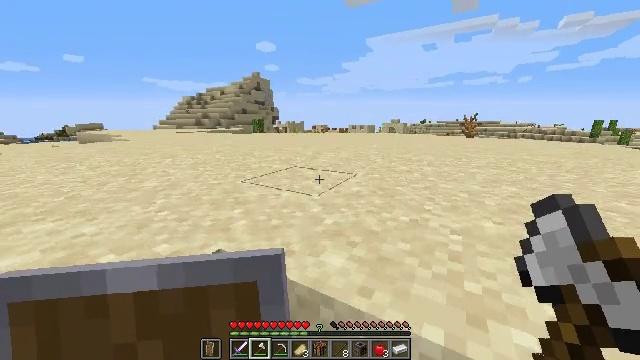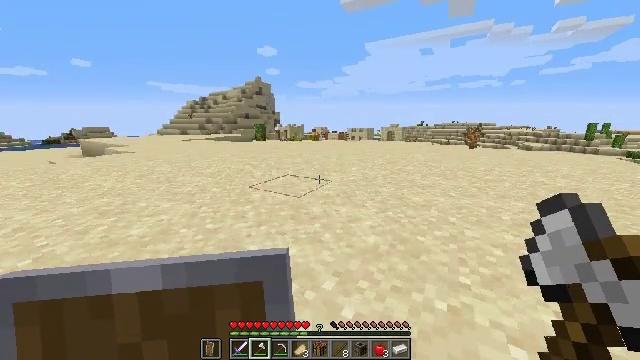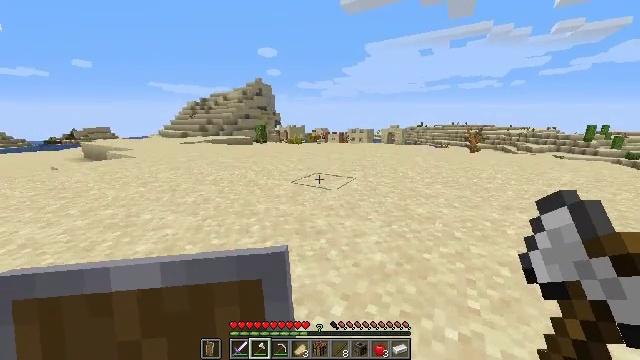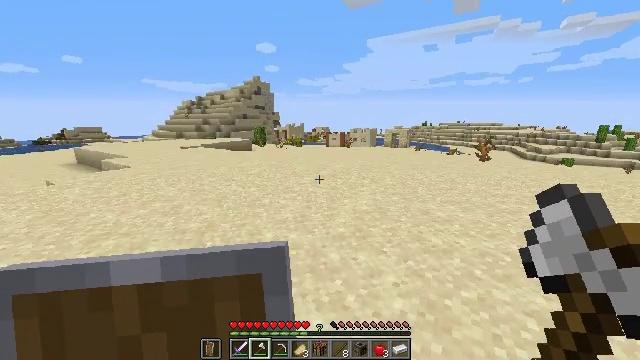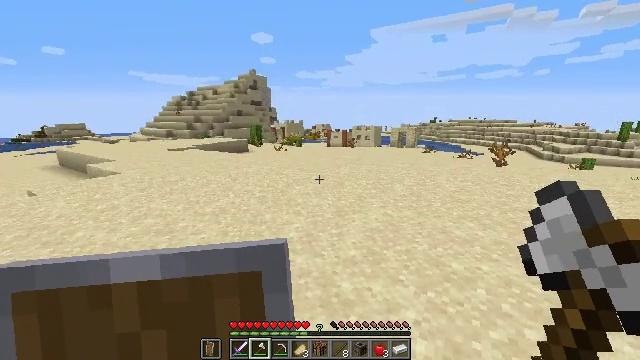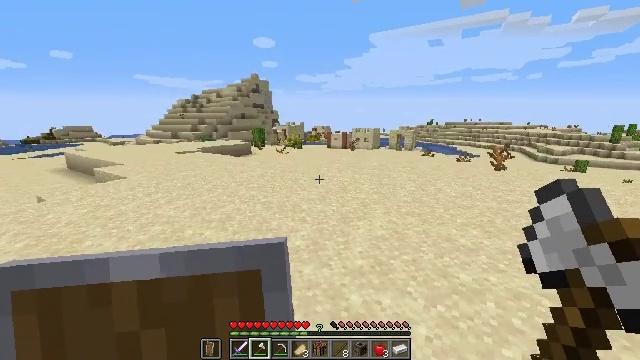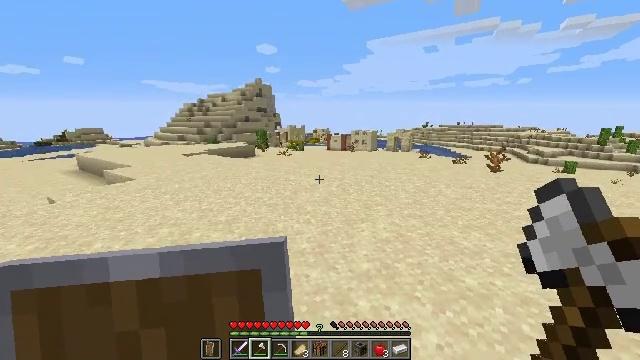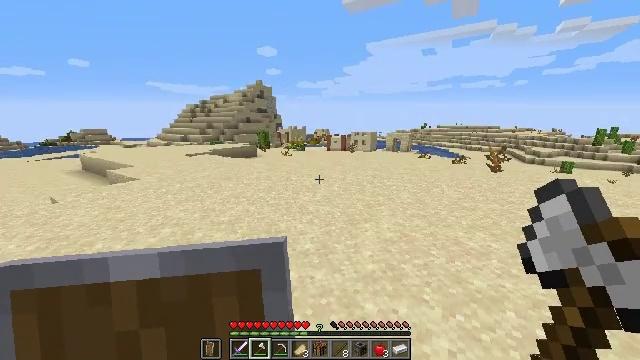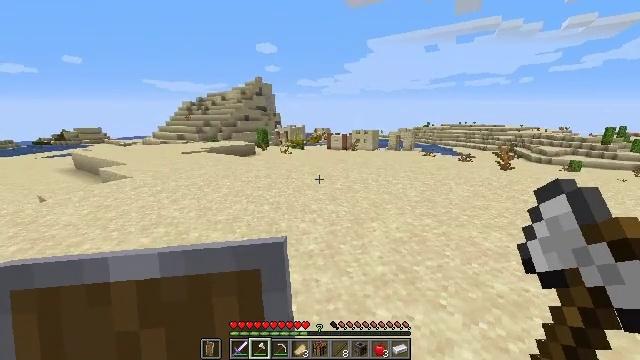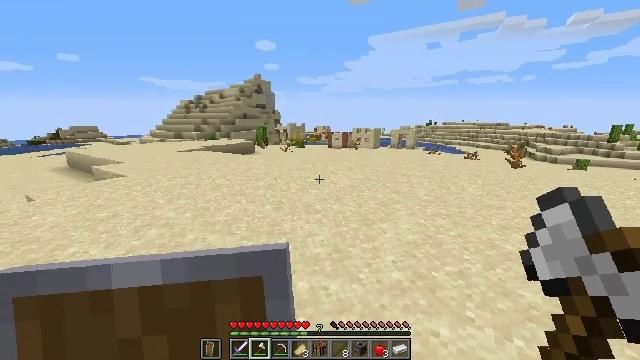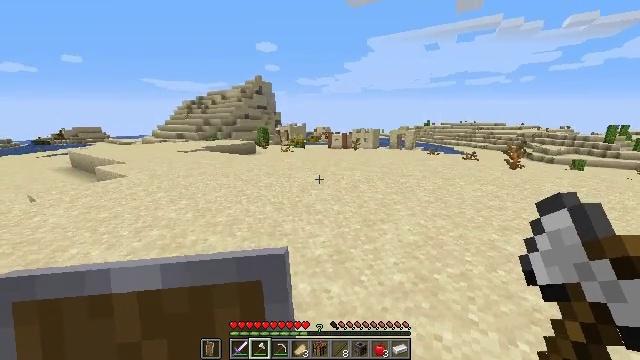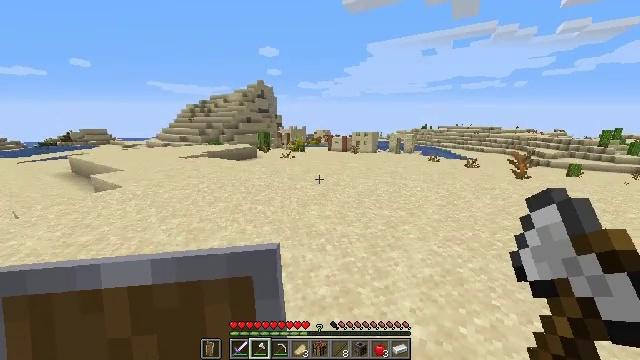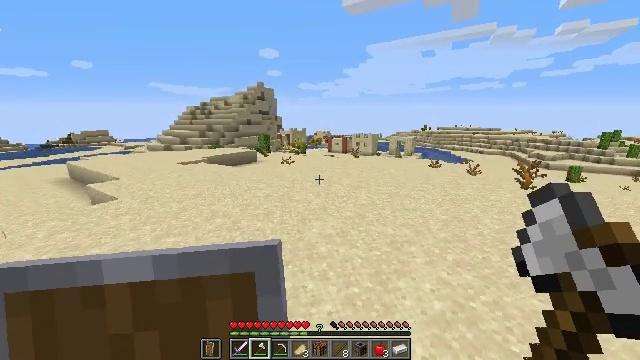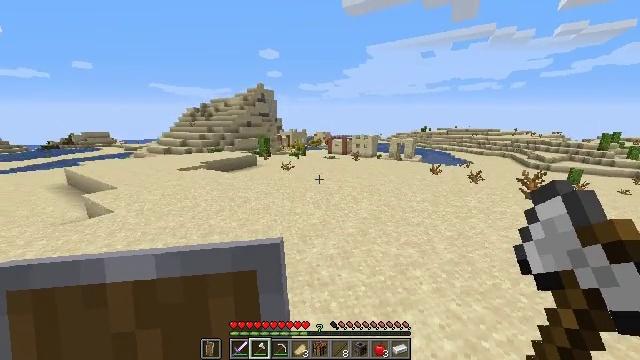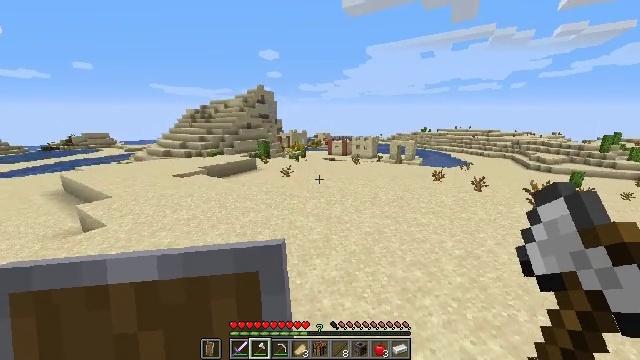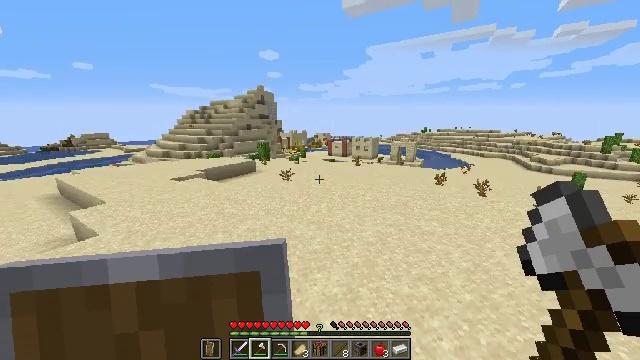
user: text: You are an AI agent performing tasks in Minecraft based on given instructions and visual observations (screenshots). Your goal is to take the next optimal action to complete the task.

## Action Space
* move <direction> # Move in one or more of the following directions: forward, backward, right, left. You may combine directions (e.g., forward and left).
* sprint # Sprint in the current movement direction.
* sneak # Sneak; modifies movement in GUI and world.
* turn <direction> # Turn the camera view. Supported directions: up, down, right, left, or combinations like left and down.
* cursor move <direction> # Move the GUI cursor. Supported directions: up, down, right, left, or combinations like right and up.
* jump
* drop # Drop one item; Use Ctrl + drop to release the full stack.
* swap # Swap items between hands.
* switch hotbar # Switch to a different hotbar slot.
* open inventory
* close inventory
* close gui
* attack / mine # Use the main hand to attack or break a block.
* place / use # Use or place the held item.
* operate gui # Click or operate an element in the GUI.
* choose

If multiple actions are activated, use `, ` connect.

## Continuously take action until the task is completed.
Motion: motion action
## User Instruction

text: Mine the sugar cane near rivers.
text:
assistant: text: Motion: move forward, sprint, jump
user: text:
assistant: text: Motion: move forward, sprint, jump
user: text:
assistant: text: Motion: move forward, sprint, jump
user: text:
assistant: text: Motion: move forward, sprint, jump
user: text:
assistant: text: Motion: move forward, sprint, jump
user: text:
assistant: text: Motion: move forward, sprint, jump
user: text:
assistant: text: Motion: move forward, sprint, jump
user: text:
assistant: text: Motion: move forward, sprint, jump
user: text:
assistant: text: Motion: move forward, sprint, jump
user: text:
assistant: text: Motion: move forward, sprint, jump
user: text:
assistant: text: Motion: move forward, sprint, jump
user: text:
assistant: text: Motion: move forward, sprint, jump
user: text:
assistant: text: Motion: move forward, sprint, jump
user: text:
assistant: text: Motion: move forward, sprint, jump
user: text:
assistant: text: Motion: move forward, sprint, jump
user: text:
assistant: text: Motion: move forward, sprint, jump
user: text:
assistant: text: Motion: move forward, sprint, jump
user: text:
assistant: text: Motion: move forward, sprint, jump
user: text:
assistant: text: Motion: move forward, sprint, jump
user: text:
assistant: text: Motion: move forward, sprint, jump
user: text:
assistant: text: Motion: move forward, sprint, jump
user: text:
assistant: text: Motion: move forward, sprint, jump
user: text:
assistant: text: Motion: move forward, sprint, jump
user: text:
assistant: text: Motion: move forward, sprint, jump
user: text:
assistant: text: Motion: move forward and move right, sprint, jump
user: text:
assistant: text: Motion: move forward and move right, sprint, jump
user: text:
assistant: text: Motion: move forward and move right, sprint, jump
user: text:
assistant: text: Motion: move forward and move right, sprint, jump
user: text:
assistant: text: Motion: move forward and move right, sprint, jump
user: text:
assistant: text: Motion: move forward and move right, sprint, jump